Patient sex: M
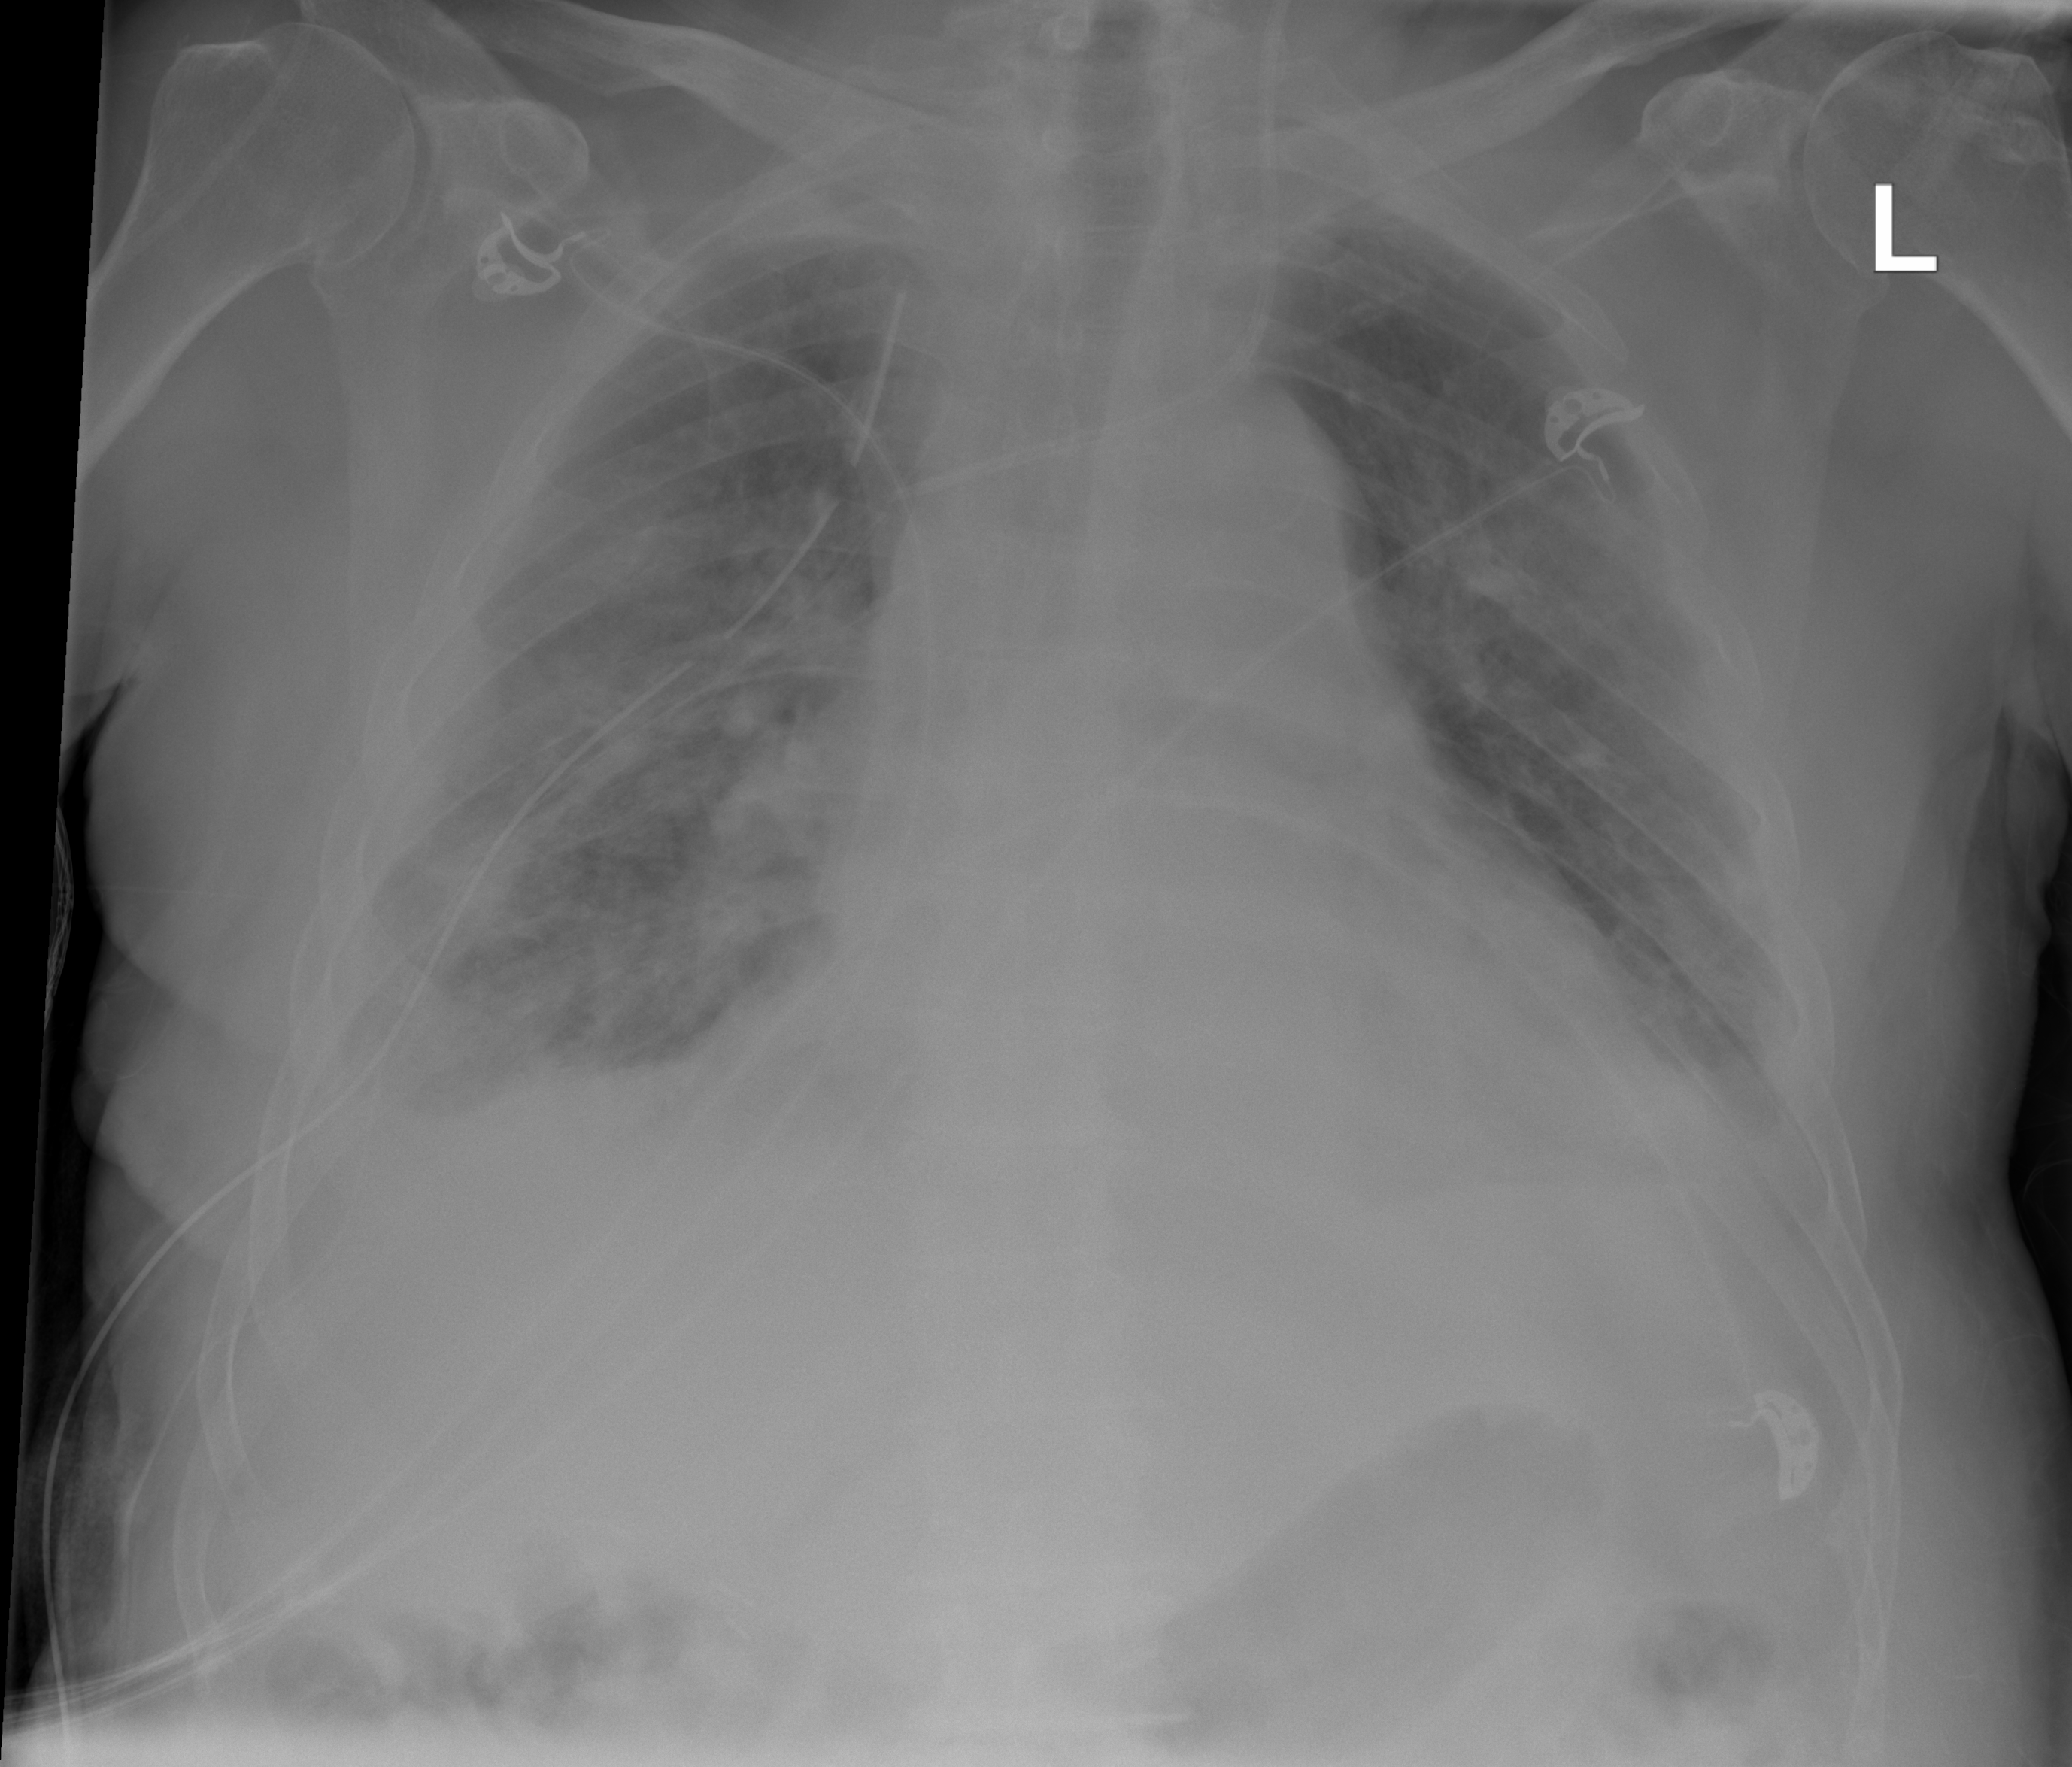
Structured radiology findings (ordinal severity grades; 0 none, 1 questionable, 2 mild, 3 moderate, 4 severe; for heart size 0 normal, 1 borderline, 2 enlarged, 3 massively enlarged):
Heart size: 0
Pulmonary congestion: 0
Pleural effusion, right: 2
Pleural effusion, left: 2
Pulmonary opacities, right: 3
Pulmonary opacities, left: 2
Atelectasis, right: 2
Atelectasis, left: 2